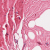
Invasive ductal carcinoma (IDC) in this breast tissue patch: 0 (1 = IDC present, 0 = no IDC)